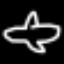
Label: airplane